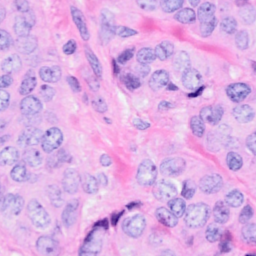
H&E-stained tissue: Breast